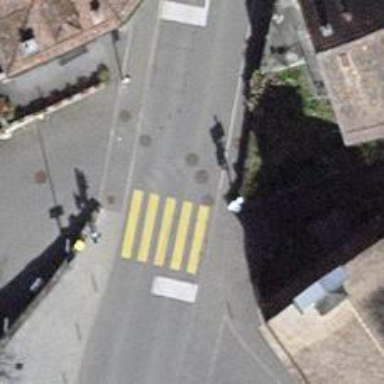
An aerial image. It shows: Road with traffic signals.